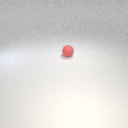
small red rubber sphere